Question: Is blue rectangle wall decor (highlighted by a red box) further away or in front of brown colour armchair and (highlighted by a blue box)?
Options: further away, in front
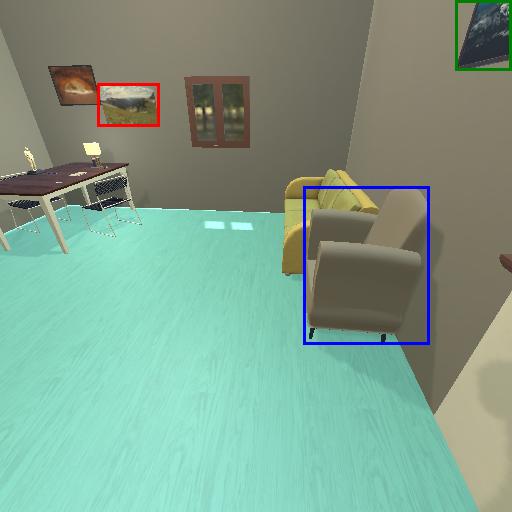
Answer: further away